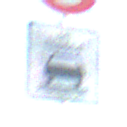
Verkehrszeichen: BeiNaesse
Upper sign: Geschwindigkeit90
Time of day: SunriseSunset
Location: Outdoor (Nature)
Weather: Clear
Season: NotSpecified
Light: Natural